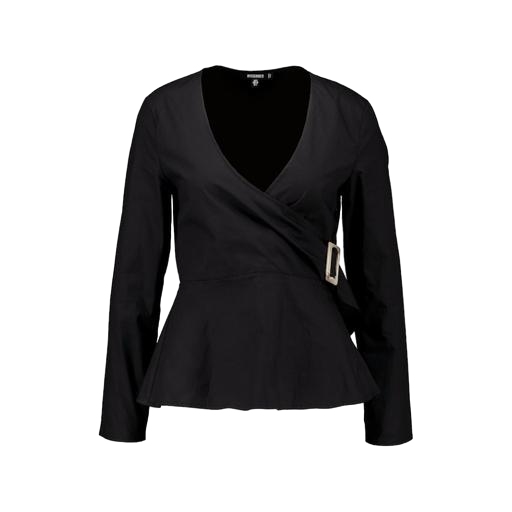
black long-sleeved wrap top, black long-sleeve faux-wrap blouse, black long-sleeve wrap top, white background